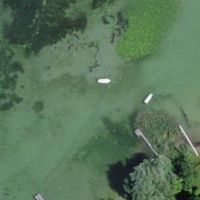
EUNIS habitat code: 14
Species observed at this site:
Prunus padus